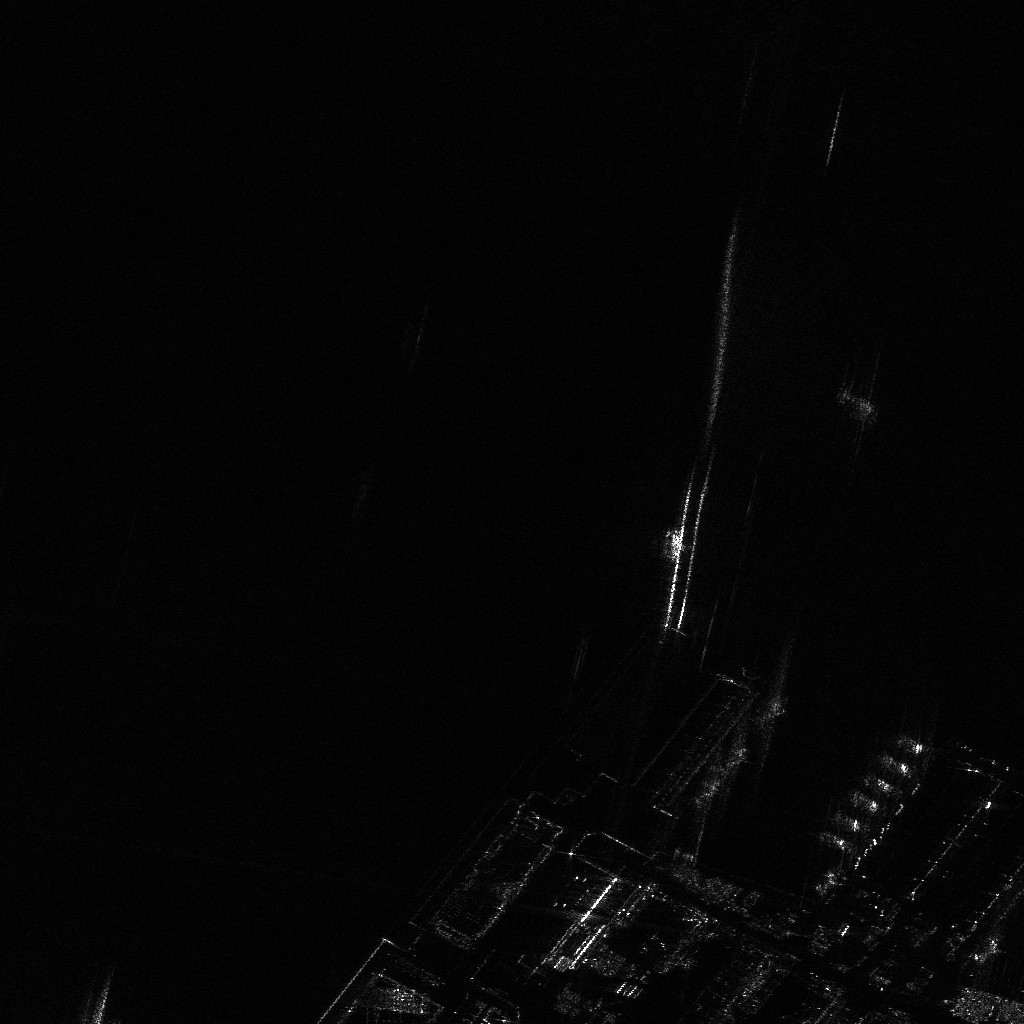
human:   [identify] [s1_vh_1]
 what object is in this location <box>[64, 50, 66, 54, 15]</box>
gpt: <ref>1 medium container at the center</ref>